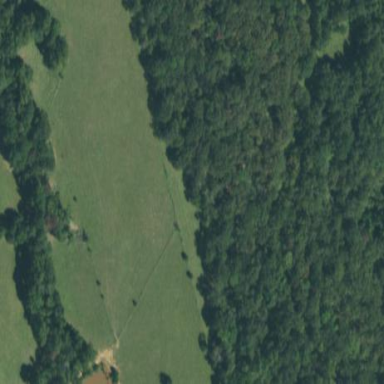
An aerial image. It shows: Pasture area used as meadow.